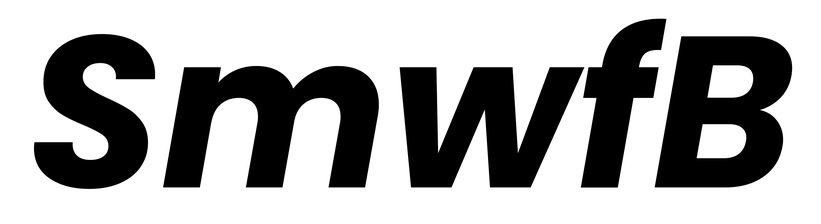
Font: Poppins-BoldItalic